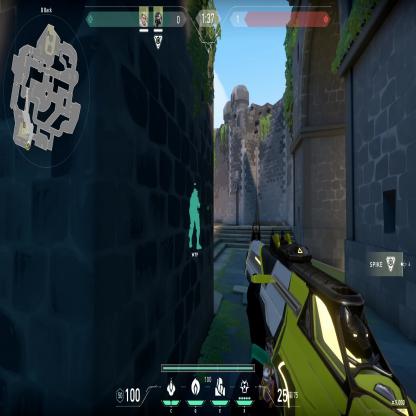
Label: teammate